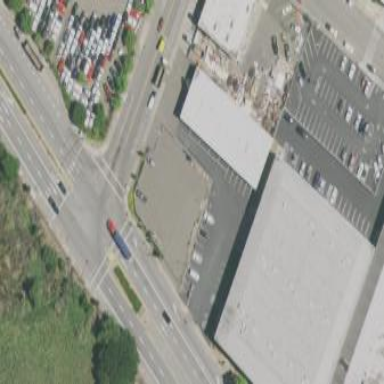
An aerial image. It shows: Trading shop located within building.